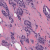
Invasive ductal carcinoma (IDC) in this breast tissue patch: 1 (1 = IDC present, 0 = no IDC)